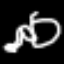
Label: frog